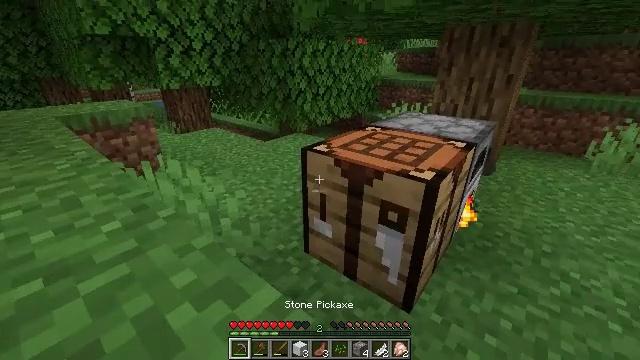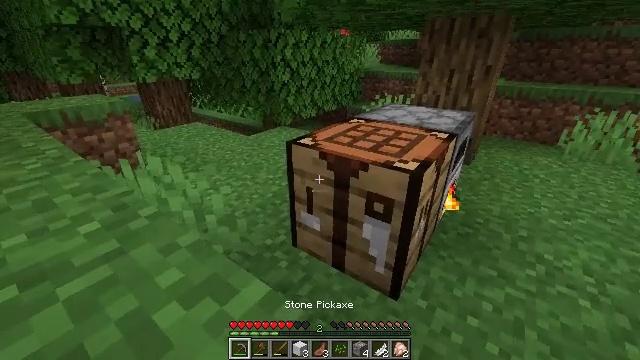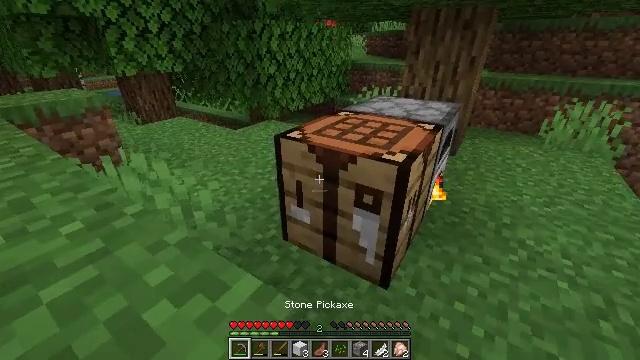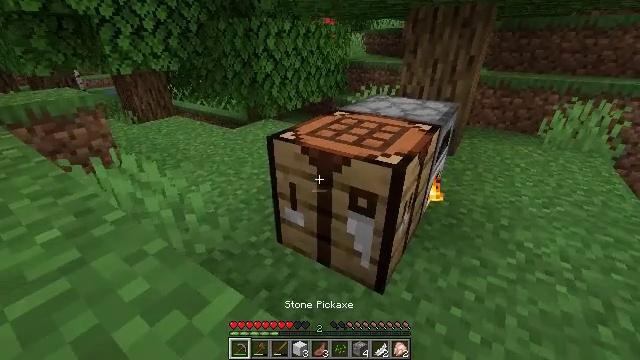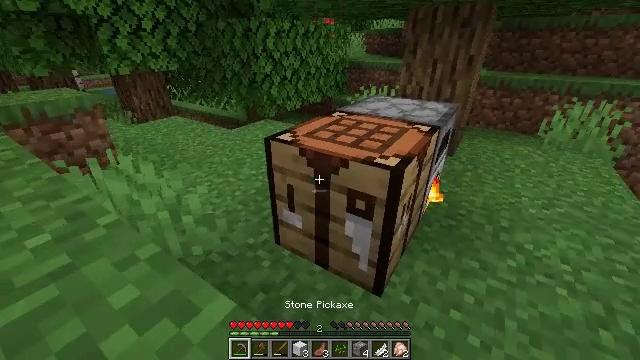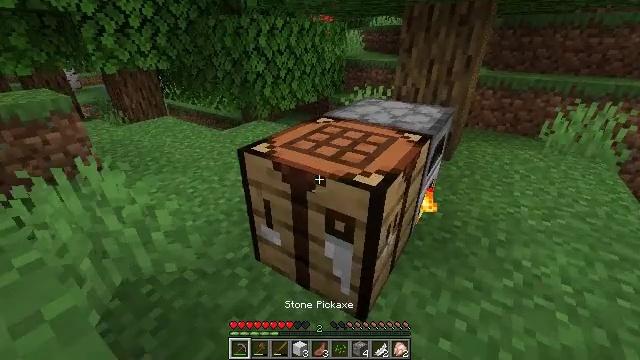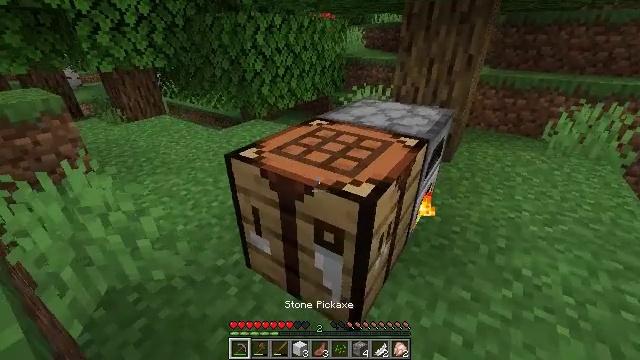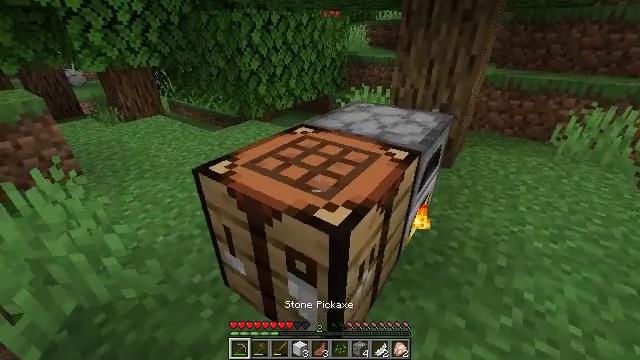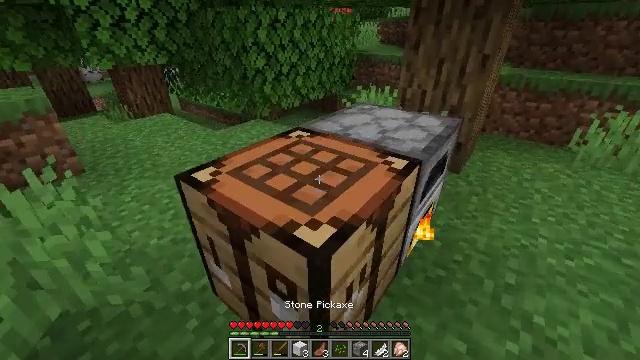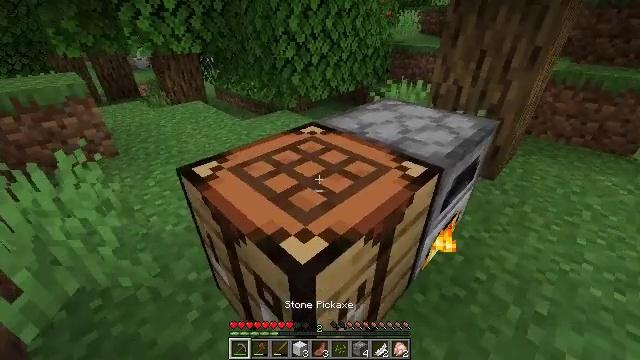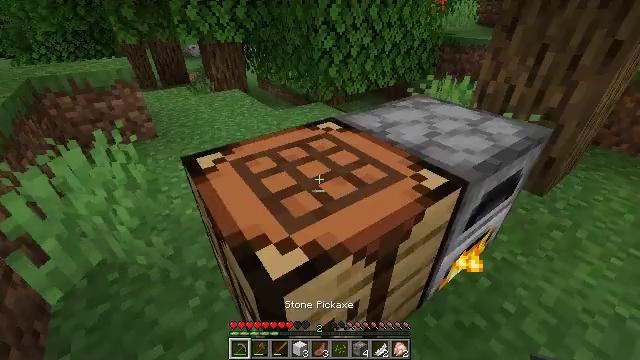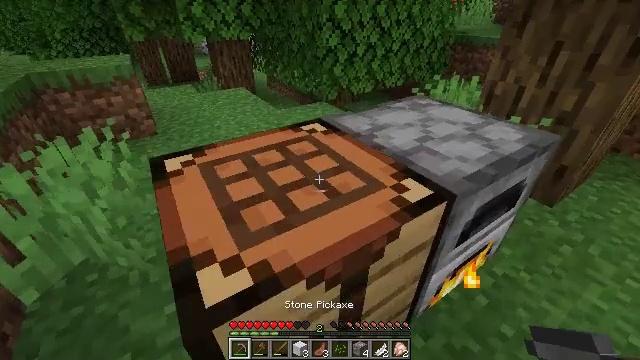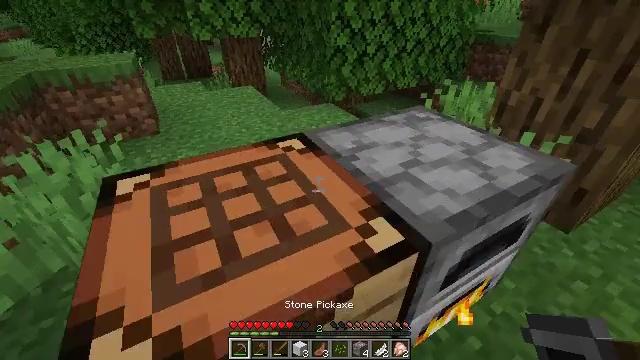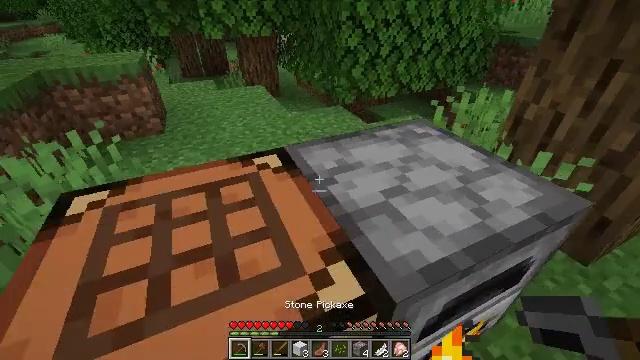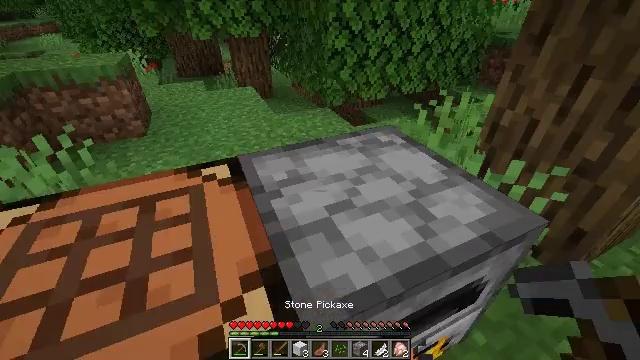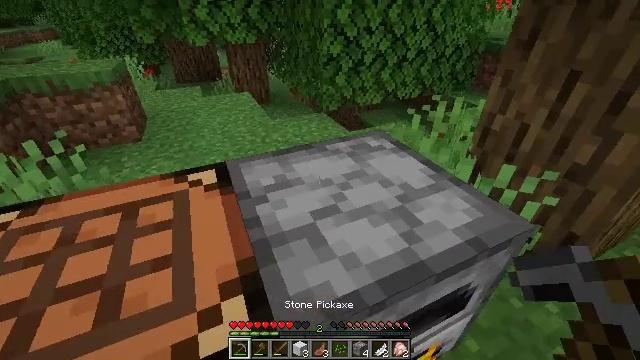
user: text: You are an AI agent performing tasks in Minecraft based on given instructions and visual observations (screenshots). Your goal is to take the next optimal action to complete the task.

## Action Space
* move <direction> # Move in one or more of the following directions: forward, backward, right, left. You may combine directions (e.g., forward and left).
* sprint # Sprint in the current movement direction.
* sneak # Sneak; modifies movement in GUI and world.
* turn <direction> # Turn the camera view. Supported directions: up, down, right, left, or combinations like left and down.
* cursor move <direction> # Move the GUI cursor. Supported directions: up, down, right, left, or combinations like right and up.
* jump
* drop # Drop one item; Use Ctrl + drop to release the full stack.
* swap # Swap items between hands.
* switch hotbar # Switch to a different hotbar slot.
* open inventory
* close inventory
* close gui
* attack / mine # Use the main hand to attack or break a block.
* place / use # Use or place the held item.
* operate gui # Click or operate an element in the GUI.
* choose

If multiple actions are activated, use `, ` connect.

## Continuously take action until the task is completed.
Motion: motion action
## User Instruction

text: Get some roses from the rose bush.
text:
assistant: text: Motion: turn right and down
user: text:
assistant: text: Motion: turn right and down
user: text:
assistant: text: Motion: move forward
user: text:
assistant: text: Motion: move forward
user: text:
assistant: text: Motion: move forward and move right
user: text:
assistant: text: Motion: move forward and move right
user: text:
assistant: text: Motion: move forward and move right, turn left
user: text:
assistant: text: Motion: move forward and move right, turn left
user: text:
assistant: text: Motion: move forward and move right, turn left and down
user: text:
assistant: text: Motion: move forward and move right, turn left and down
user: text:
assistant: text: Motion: move forward and move right, turn left
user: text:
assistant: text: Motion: move forward and move right, turn left
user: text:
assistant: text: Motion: move forward and move right, turn left
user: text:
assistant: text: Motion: move right
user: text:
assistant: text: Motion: turn up
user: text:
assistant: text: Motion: turn right and up
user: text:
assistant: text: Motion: no_op
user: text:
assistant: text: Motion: no_op
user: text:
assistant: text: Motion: move back
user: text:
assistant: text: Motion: move back
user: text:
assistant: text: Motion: move back
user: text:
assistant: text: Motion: move back
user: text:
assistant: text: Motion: no_op
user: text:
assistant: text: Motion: no_op
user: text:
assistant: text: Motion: no_op
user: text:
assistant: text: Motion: no_op
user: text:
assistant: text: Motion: no_op
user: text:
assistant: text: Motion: no_op
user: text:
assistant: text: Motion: no_op
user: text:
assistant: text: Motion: no_op